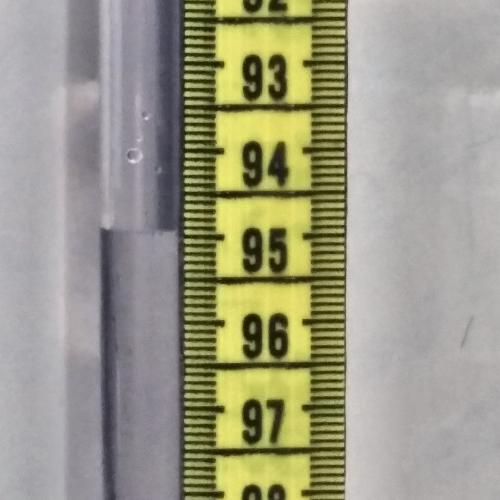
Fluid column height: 94.9 cm